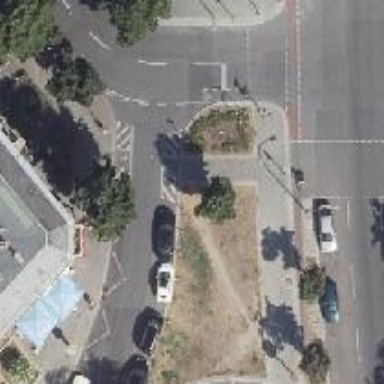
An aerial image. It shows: Unmarked crossing on the road.